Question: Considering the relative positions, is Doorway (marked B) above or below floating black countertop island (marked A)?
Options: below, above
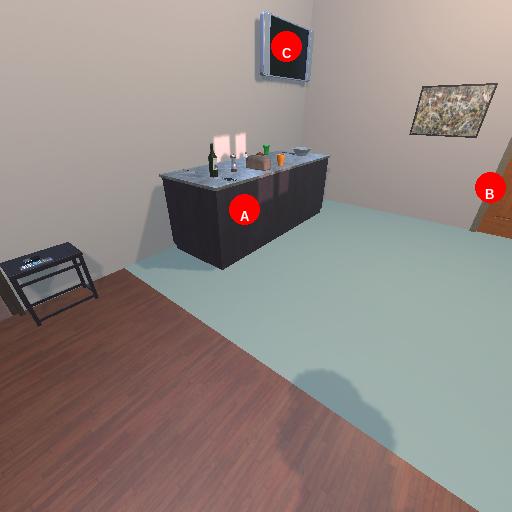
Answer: below